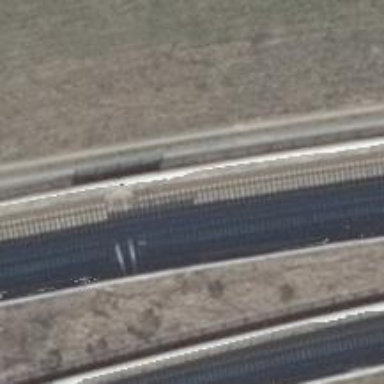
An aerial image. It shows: Solitary milestone along the railway.